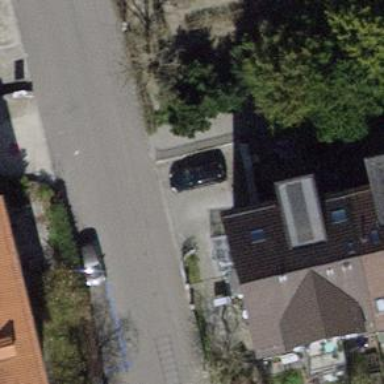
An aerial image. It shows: Tile-roofed apartment building.